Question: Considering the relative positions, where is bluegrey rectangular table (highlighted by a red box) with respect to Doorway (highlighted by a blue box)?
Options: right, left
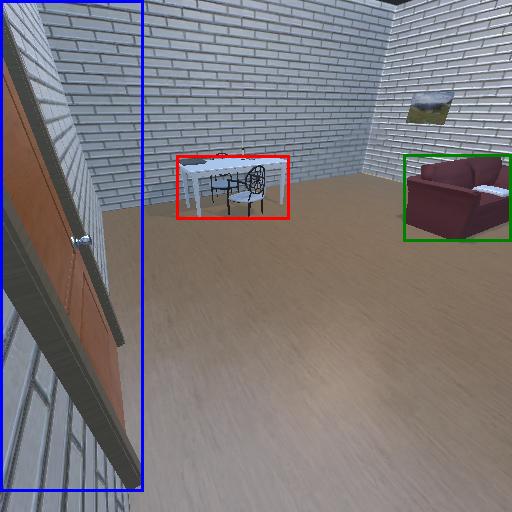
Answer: right